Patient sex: F
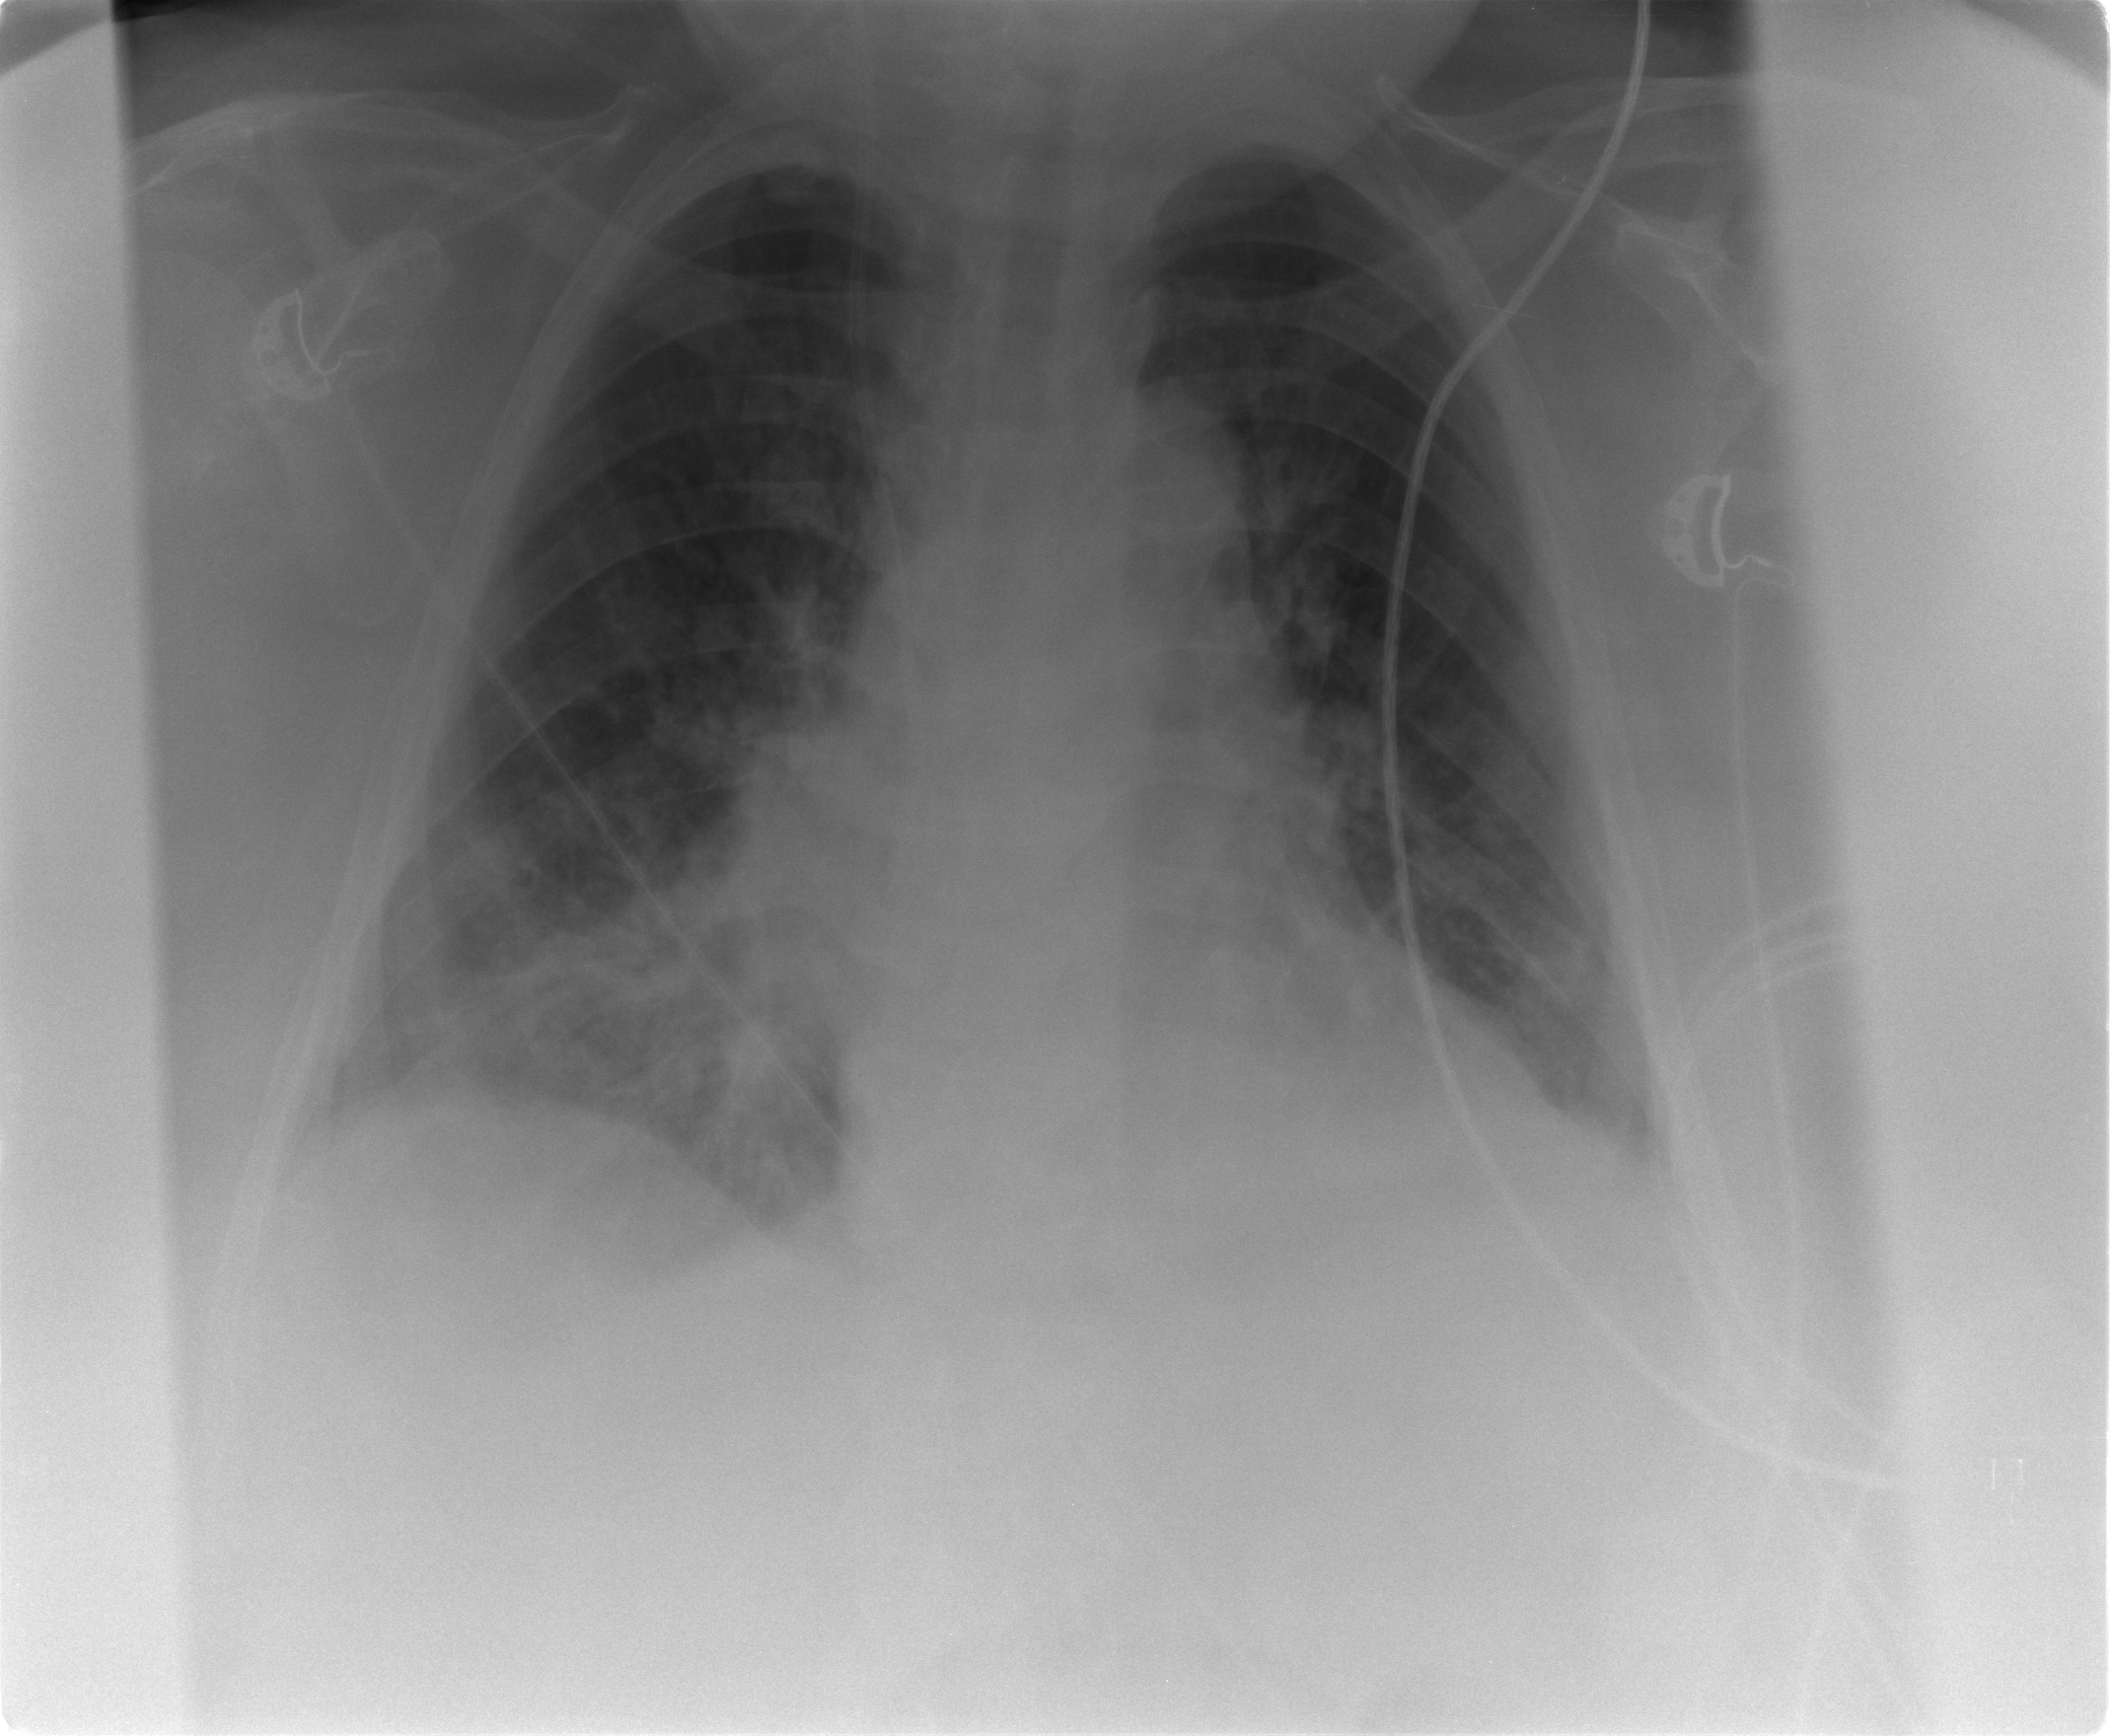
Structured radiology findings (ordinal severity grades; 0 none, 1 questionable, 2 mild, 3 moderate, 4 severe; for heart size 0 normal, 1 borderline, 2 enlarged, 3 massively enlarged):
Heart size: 1
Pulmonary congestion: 3
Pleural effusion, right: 1
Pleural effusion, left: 2
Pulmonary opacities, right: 2
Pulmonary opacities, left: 2
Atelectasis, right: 2
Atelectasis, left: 2